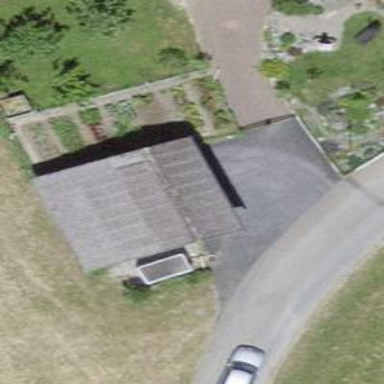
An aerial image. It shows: Barn.